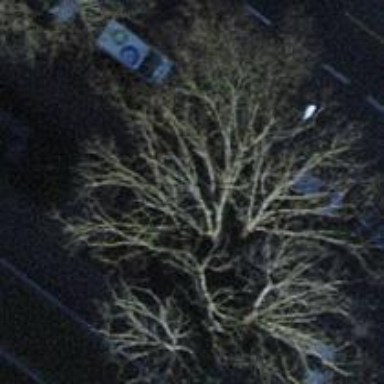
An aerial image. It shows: Avenue of trees.